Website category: university
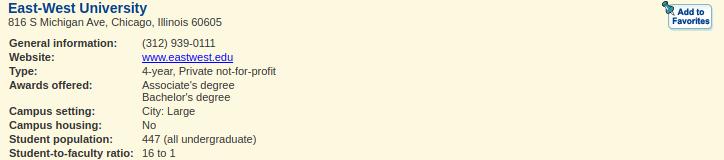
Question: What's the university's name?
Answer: East-West University

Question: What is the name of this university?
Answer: East-West University

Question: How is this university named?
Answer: East-West University

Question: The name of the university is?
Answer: East-West University

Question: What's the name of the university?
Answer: East-West University

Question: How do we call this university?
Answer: East-West University

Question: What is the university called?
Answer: East-West University

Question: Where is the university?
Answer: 816 S Michigan Ave, Chicago, Illinois 60605

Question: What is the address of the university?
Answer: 816 S Michigan Ave, Chicago, Illinois 60605

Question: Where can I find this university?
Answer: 816 S Michigan Ave, Chicago, Illinois 60605

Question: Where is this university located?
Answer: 816 S Michigan Ave, Chicago, Illinois 60605

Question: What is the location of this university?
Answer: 816 S Michigan Ave, Chicago, Illinois 60605

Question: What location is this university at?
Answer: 816 S Michigan Ave, Chicago, Illinois 60605

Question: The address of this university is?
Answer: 816 S Michigan Ave, Chicago, Illinois 60605

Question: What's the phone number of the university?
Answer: (312) 939-0111

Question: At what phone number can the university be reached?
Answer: (312) 939-0111

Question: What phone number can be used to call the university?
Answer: (312) 939-0111

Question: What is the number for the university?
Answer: (312) 939-0111

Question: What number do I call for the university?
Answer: (312) 939-0111

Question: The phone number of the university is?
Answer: (312) 939-0111

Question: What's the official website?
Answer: www.eastwest.edu

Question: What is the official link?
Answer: www.eastwest.edu

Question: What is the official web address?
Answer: www.eastwest.edu

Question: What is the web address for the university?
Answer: www.eastwest.edu

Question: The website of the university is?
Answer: www.eastwest.edu

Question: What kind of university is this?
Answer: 4-year, Private not-for-profit

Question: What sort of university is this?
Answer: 4-year, Private not-for-profit

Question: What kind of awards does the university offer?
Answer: Associate's degree Bachelor's degree

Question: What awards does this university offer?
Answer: Associate's degree Bachelor's degree

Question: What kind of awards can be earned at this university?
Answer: Associate's degree Bachelor's degree

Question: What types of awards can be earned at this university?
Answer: Associate's degree Bachelor's degree

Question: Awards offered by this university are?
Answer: Associate's degree Bachelor's degree

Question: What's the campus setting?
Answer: City: Large

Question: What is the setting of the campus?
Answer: City: Large

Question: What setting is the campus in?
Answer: City: Large

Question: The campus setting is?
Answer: City: Large

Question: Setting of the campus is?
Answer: City: Large

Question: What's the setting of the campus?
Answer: City: Large

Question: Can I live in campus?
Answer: No

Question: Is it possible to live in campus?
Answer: No

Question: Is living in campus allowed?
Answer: No

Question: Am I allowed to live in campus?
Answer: No

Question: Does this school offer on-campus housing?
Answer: No

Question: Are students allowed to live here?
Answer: No

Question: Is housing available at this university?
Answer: No

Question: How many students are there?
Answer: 447 (all undergraduate)

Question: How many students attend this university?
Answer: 447 (all undergraduate)

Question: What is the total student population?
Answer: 447 (all undergraduate)

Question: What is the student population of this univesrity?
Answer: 447 (all undergraduate)

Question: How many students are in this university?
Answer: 447 (all undergraduate)

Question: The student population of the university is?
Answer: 447 (all undergraduate)

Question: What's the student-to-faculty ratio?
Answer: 16 to 1

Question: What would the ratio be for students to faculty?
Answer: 16 to 1

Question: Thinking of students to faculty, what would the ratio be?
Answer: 16 to 1

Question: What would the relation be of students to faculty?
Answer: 16 to 1

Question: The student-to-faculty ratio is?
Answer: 16 to 1

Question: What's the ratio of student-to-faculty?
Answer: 16 to 1

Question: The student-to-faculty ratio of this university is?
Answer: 16 to 1